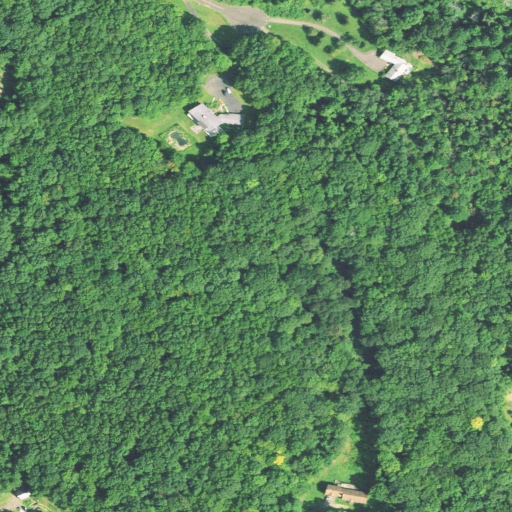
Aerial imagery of mountain in Connecticut named Rucum Hill containing deciduous forest, low intensity development, woody wetlands, and open development